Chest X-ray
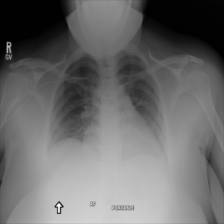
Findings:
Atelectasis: negative
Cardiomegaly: negative
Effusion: negative
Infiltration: negative
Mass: negative
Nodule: negative
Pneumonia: negative
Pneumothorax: negative
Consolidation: negative
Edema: negative
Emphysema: negative
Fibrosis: negative
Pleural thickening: negative
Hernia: negative